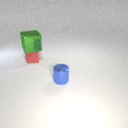
large green metal cube above small red rubber cube